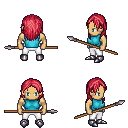
a pixel art fantasy rpg character, male body template, human, tanned skin, teal sleeveless shirt, white pants, ruby red long hairstyle, metal boots, spear, four views (front, back, left, right), 2x2 character sprite sheet, small pixel art, hard edges, no anti-aliasing